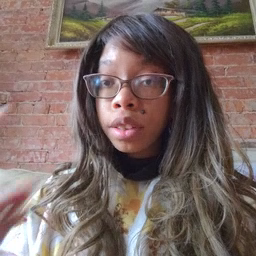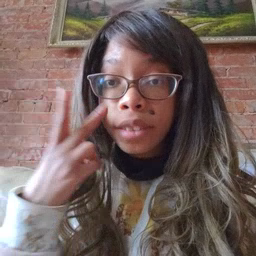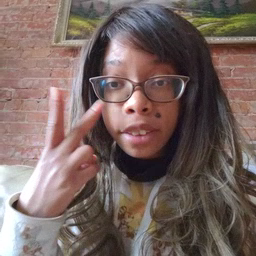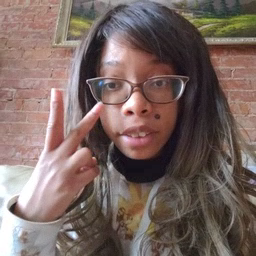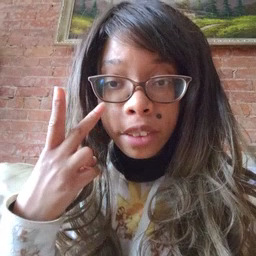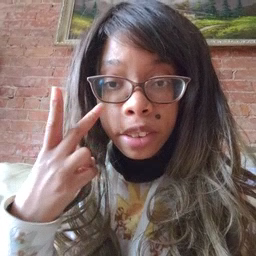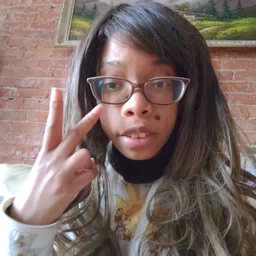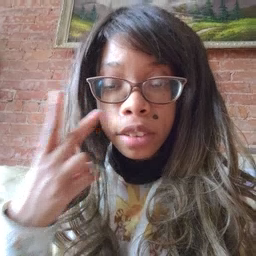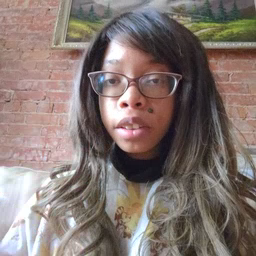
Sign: see